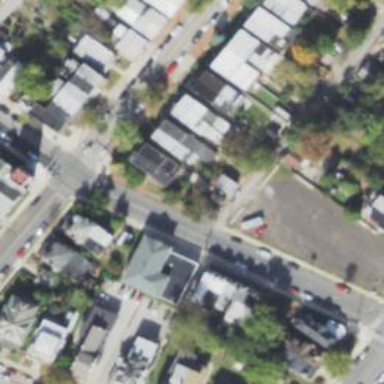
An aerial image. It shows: Alley classified as service road.